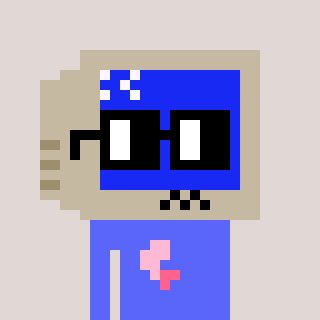
a pixel art character with square black glasses, a old monitor-shaped head and a purple-colored body on a warm background